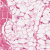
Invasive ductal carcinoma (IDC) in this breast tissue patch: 0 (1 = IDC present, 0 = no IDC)